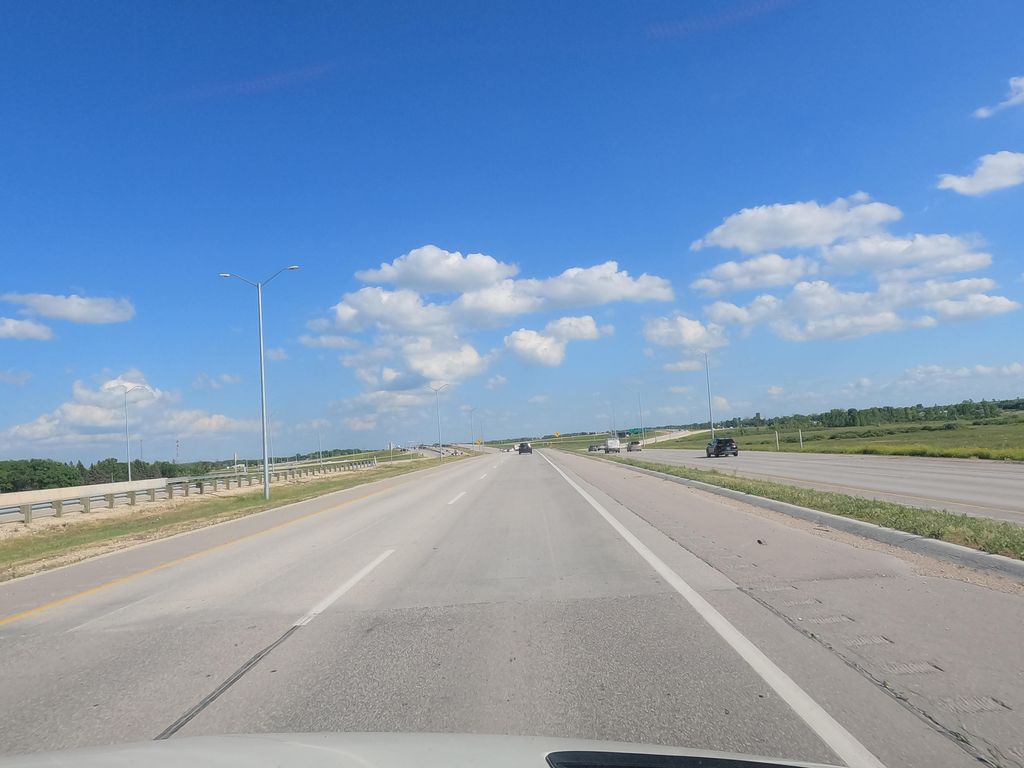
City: winnipeg